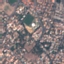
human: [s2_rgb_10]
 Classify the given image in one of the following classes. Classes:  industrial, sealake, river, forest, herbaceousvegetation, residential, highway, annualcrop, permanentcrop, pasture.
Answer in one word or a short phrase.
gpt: Residential